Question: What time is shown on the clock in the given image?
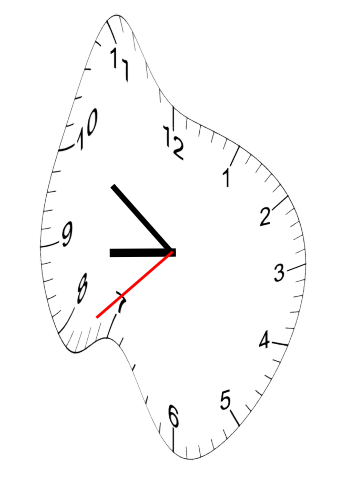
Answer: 08:50:38